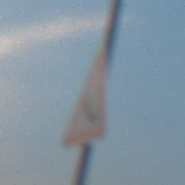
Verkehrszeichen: Stau
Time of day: SunriseSunset
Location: Outdoor (Nature)
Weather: PartlyCloudy
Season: NotSpecified
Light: Natural